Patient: sex M, age 29
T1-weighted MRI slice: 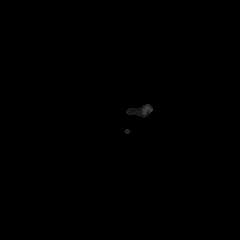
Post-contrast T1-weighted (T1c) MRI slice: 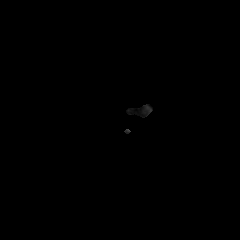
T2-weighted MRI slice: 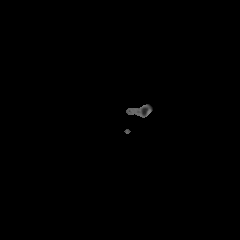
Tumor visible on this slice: no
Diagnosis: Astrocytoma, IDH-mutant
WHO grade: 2